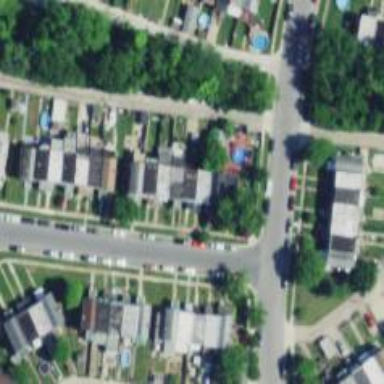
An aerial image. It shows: Neighborhood.